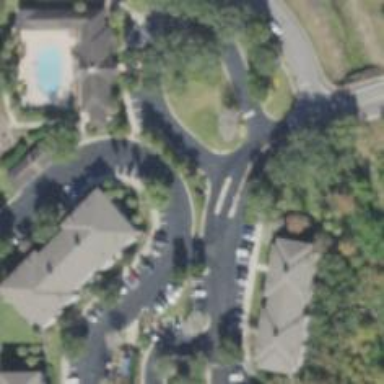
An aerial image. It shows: Living street.